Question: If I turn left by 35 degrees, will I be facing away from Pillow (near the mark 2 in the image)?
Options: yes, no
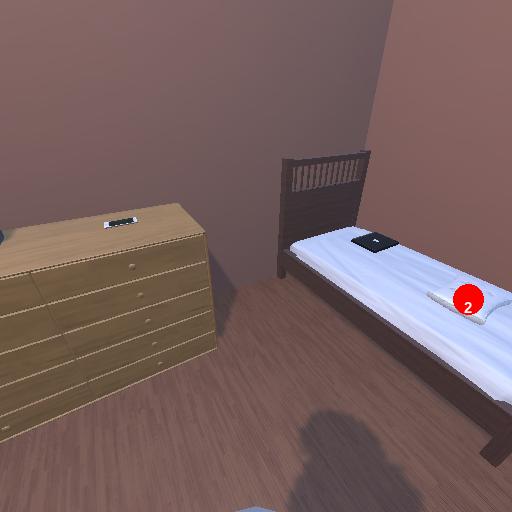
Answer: yes